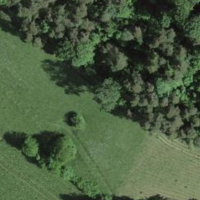
EUNIS habitat code: 24
Species observed at this site:
Lathyrus vernus